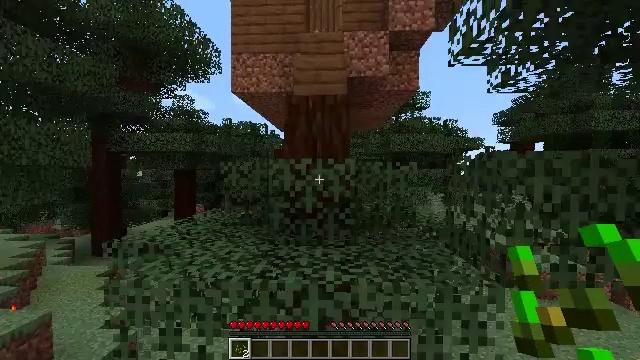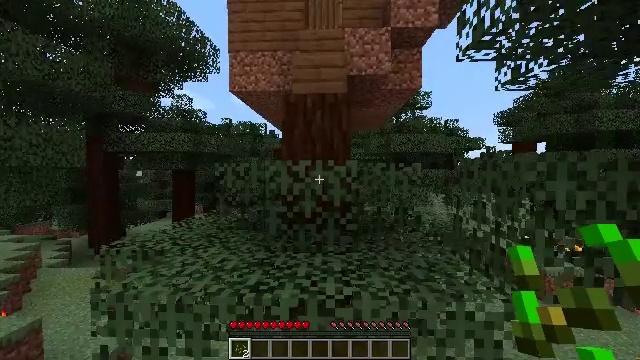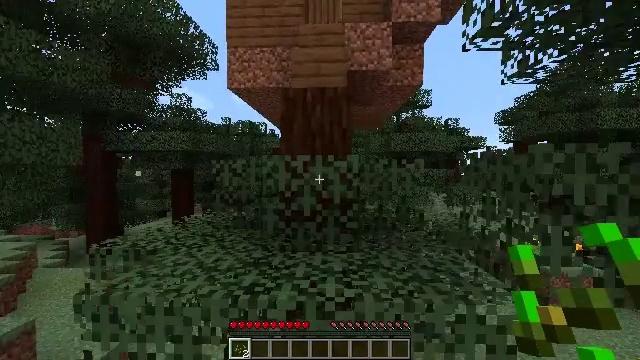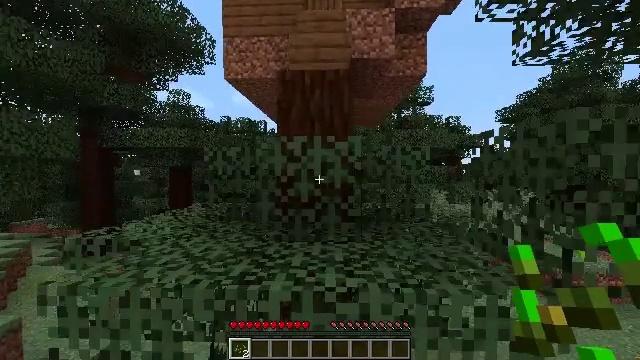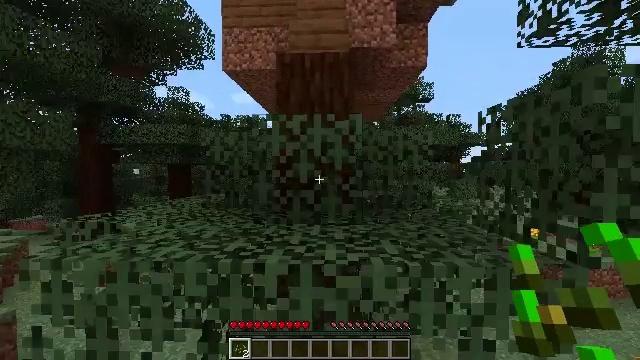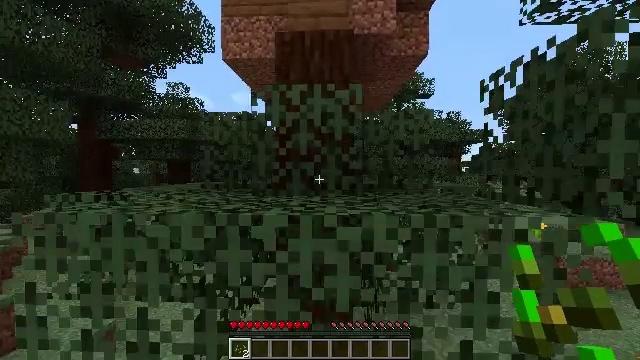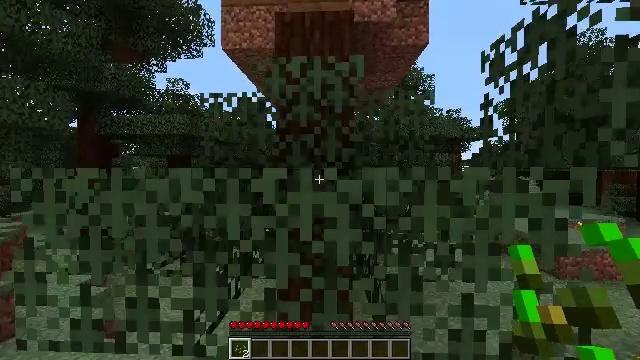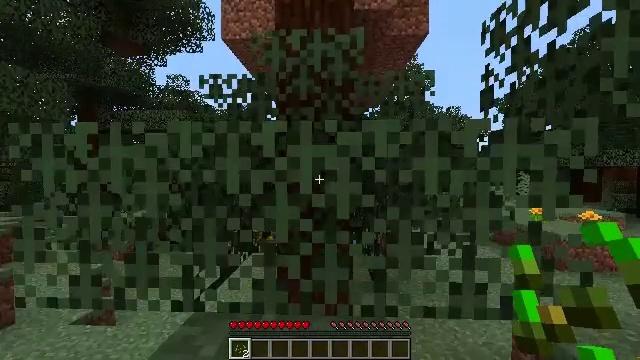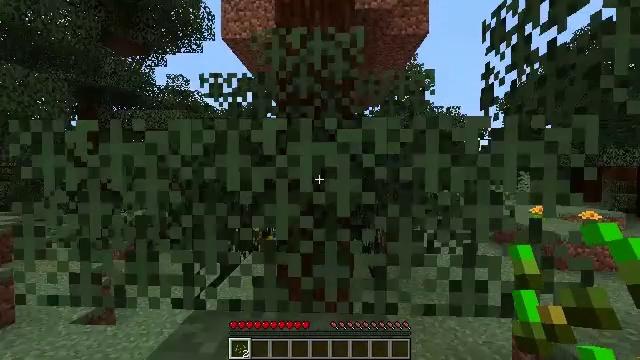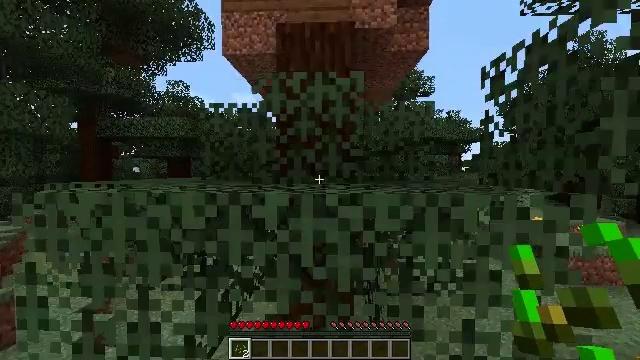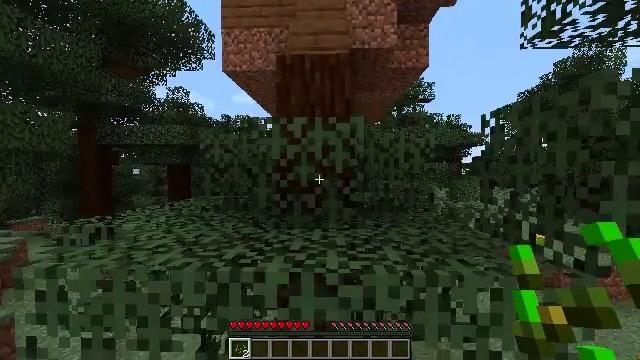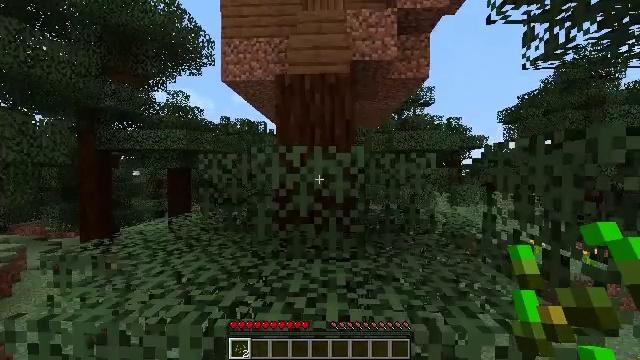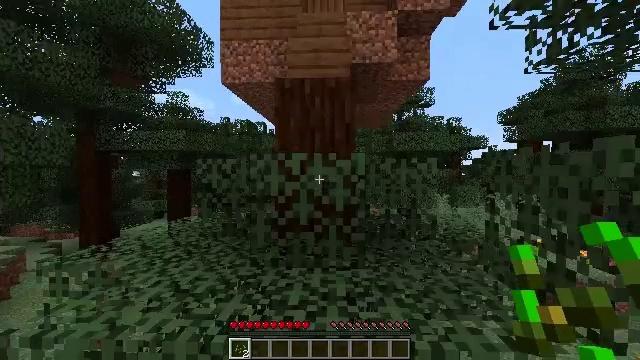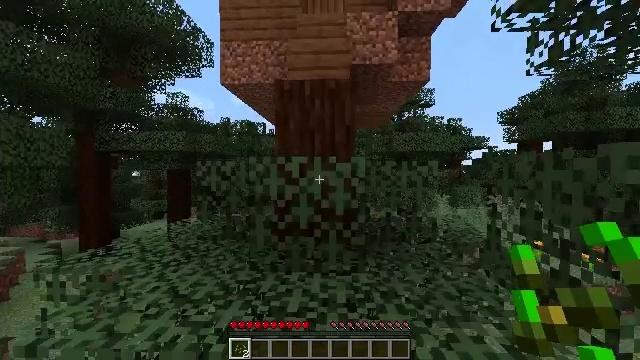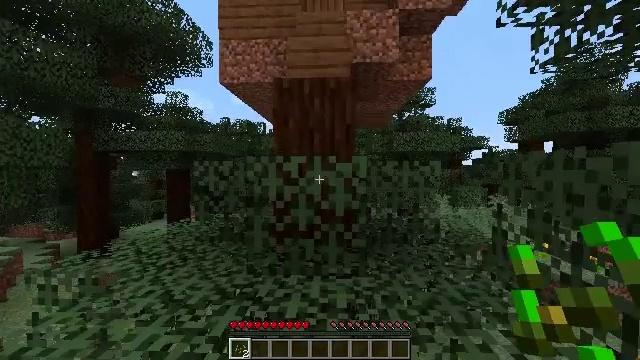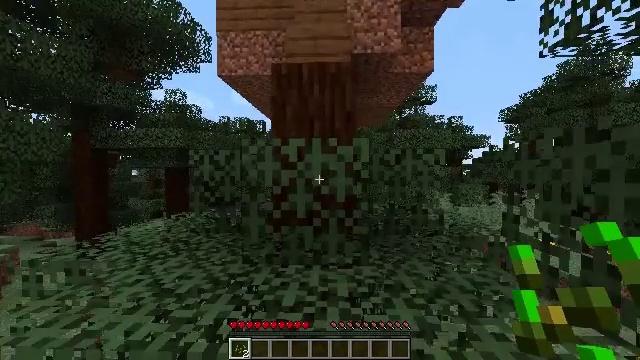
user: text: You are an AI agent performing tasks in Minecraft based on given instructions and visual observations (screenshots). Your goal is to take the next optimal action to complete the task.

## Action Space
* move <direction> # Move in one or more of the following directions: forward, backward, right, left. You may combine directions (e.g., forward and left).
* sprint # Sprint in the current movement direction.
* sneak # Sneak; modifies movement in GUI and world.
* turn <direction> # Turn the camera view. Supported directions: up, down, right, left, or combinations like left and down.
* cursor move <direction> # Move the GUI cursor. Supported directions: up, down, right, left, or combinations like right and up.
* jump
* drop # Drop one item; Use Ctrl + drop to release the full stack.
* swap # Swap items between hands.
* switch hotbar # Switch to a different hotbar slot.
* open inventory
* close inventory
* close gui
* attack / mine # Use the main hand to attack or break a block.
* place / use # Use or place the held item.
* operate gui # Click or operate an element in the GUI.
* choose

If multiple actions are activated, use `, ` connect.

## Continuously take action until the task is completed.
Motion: motion action
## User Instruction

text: Get wheat from the farmland.
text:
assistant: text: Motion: move forward
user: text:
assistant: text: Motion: move forward
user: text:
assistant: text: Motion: move forward
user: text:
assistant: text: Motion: move forward
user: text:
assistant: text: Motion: move forward
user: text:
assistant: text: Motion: move forward, jump
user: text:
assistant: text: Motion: move forward, jump
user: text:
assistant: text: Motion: move forward, jump
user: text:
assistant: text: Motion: move forward
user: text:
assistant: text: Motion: move forward
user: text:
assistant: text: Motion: move forward
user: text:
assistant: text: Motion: move forward
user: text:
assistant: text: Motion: move forward, jump
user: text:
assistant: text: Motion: move forward, jump
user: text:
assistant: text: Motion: move forward, jump
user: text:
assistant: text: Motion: move forward, jump
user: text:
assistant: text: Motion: move forward
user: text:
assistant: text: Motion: move forward
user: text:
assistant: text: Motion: move forward
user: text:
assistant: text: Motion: move forward
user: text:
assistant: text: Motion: move forward, jump
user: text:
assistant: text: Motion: move forward, jump
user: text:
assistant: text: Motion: move forward, jump
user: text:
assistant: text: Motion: move forward
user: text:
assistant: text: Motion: move forward
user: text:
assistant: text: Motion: move forward
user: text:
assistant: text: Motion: move forward
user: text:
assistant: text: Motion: move forward
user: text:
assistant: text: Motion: move forward, turn up, jump
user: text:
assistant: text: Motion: move forward, jump